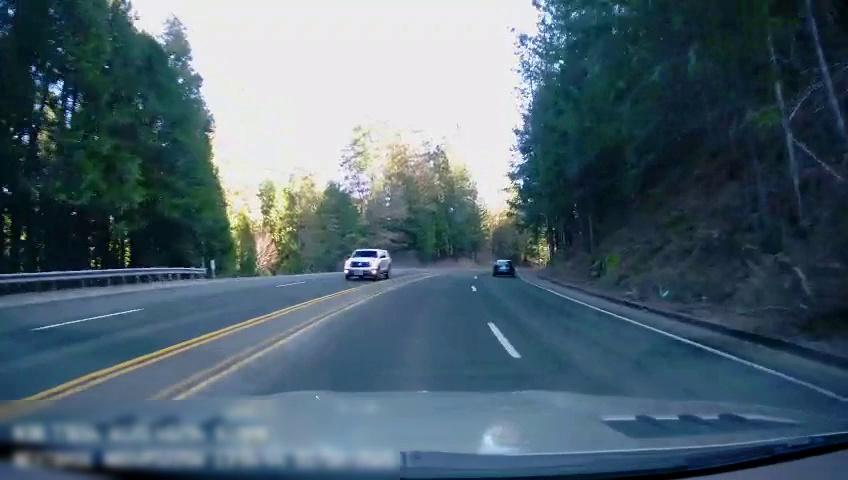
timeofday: Day
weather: Sunny
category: Drivable Space
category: Vehicles | Car
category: Vehicles | SUV
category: Lanes | Opposite Lane
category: Lanes | Alternate Lane
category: Lanes | Current Lane
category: Lanes | Opposite Lane
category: Lanes | Current Lane
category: Lanes | Alternate Lane
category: Lanes | Opposite Lane